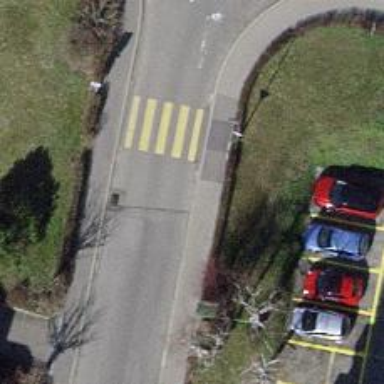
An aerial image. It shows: Uncontrolled road crossing.